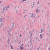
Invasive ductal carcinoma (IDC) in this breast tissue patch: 1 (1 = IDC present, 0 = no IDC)